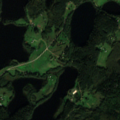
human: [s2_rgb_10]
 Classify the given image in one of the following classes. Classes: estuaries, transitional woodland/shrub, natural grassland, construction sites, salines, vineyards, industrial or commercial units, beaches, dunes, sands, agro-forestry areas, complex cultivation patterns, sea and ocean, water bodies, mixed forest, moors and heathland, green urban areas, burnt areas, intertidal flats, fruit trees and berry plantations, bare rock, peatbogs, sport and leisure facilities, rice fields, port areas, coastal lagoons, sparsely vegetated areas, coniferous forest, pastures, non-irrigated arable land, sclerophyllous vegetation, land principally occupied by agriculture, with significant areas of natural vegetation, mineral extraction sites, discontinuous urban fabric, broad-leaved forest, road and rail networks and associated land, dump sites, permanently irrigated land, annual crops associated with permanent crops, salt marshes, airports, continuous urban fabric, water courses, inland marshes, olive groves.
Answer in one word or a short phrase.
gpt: complex cultivation patterns, land principally occupied by agriculture, with significant areas of natural vegetation, coniferous forest, mixed forest, transitional woodland/shrub, water bodies